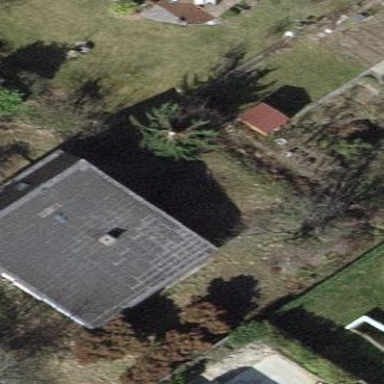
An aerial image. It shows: Building with flat roof.